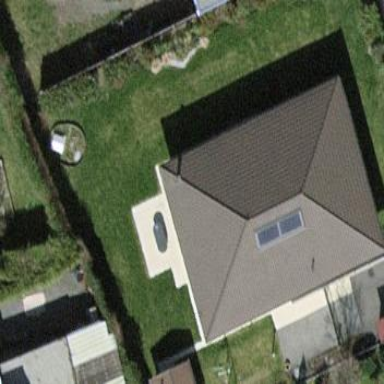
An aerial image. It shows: Building with hipped roof tiled in hipped orientation.